Brain MRI, t2w sequence, axial 2D slice.
Patient: age 28, sex M, weight 90 kg, height 1.9 m
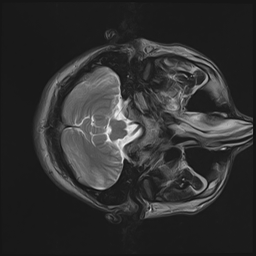